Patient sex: M
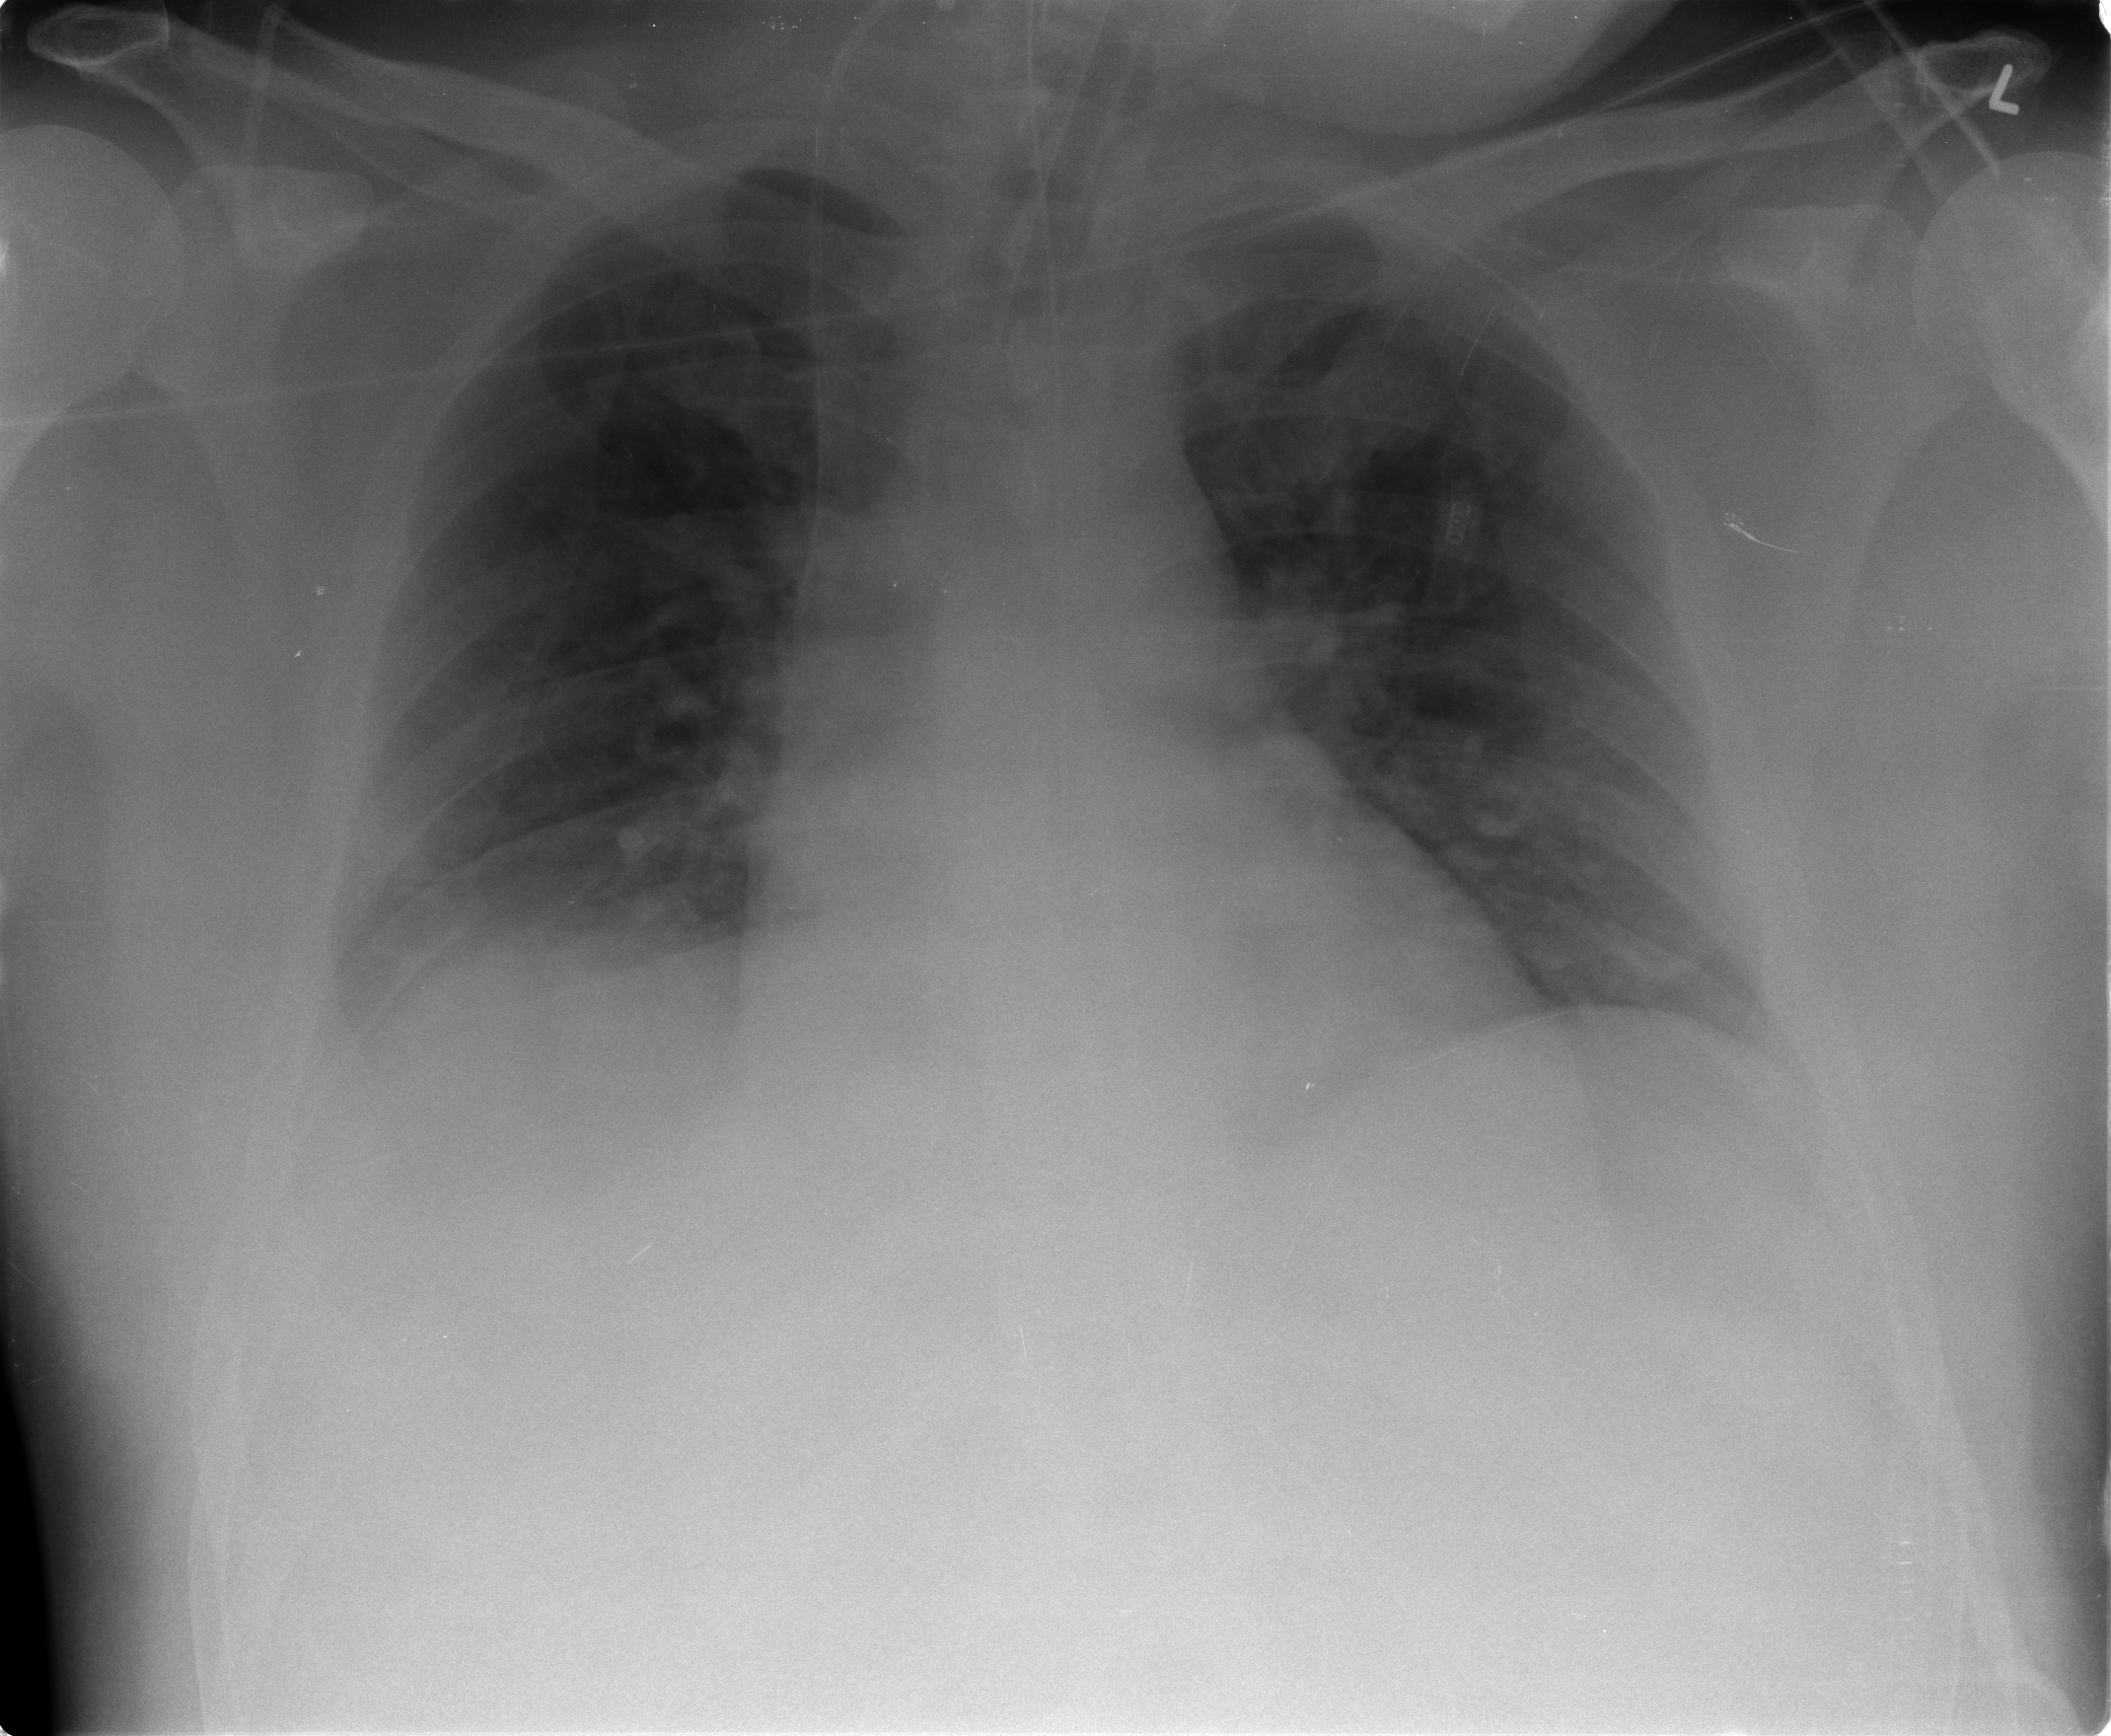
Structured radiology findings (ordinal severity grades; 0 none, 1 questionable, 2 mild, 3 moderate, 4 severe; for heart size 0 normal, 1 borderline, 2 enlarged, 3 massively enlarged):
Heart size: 0
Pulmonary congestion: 2
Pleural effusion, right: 2
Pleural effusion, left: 2
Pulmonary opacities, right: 0
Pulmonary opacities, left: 0
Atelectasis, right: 2
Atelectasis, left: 2